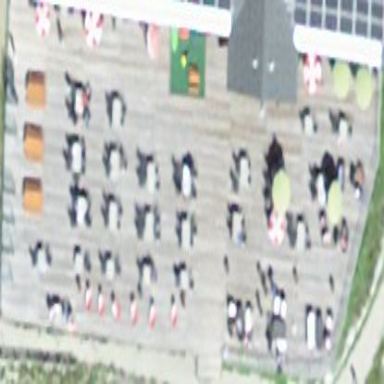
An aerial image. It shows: Outdoor seating area for leisure land.